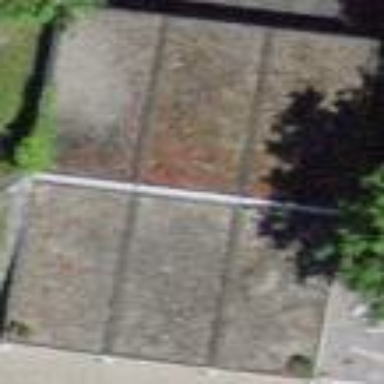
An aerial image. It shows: Flat roofed garages.